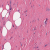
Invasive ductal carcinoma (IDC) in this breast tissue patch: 0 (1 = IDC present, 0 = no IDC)